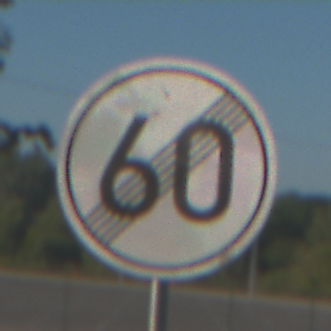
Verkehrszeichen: EndeGeschwindigkeit60
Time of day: MorningAfternoon
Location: Outdoor (Urban)
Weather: Clear
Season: NotSpecified
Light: Natural